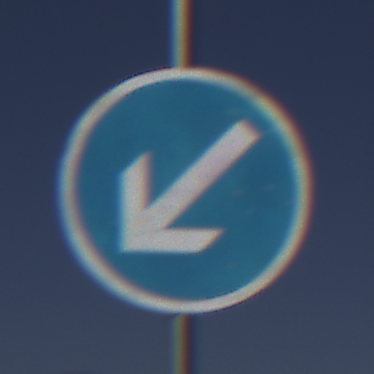
Verkehrszeichen: VorgeschriebeneVorbeifahrtLinks
Umgebung: Outdoor, Nature
Tageszeit: MorningAfternoon
Wetter: Clear
Licht: Natural
Jahreszeit: NotSpecified
Kontrast: HighContrast